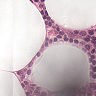
Metastatic tissue present: no